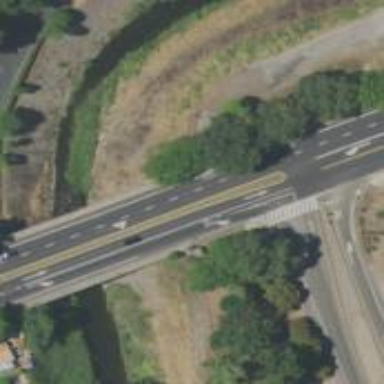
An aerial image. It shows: Tertiary road with bridge.